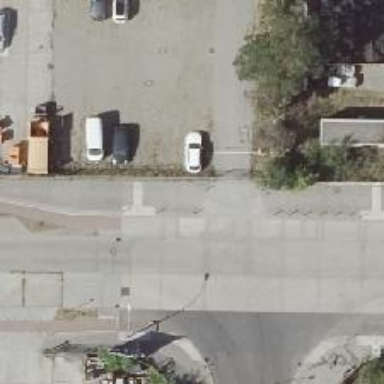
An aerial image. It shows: Asphalt driveway for service vehicles.